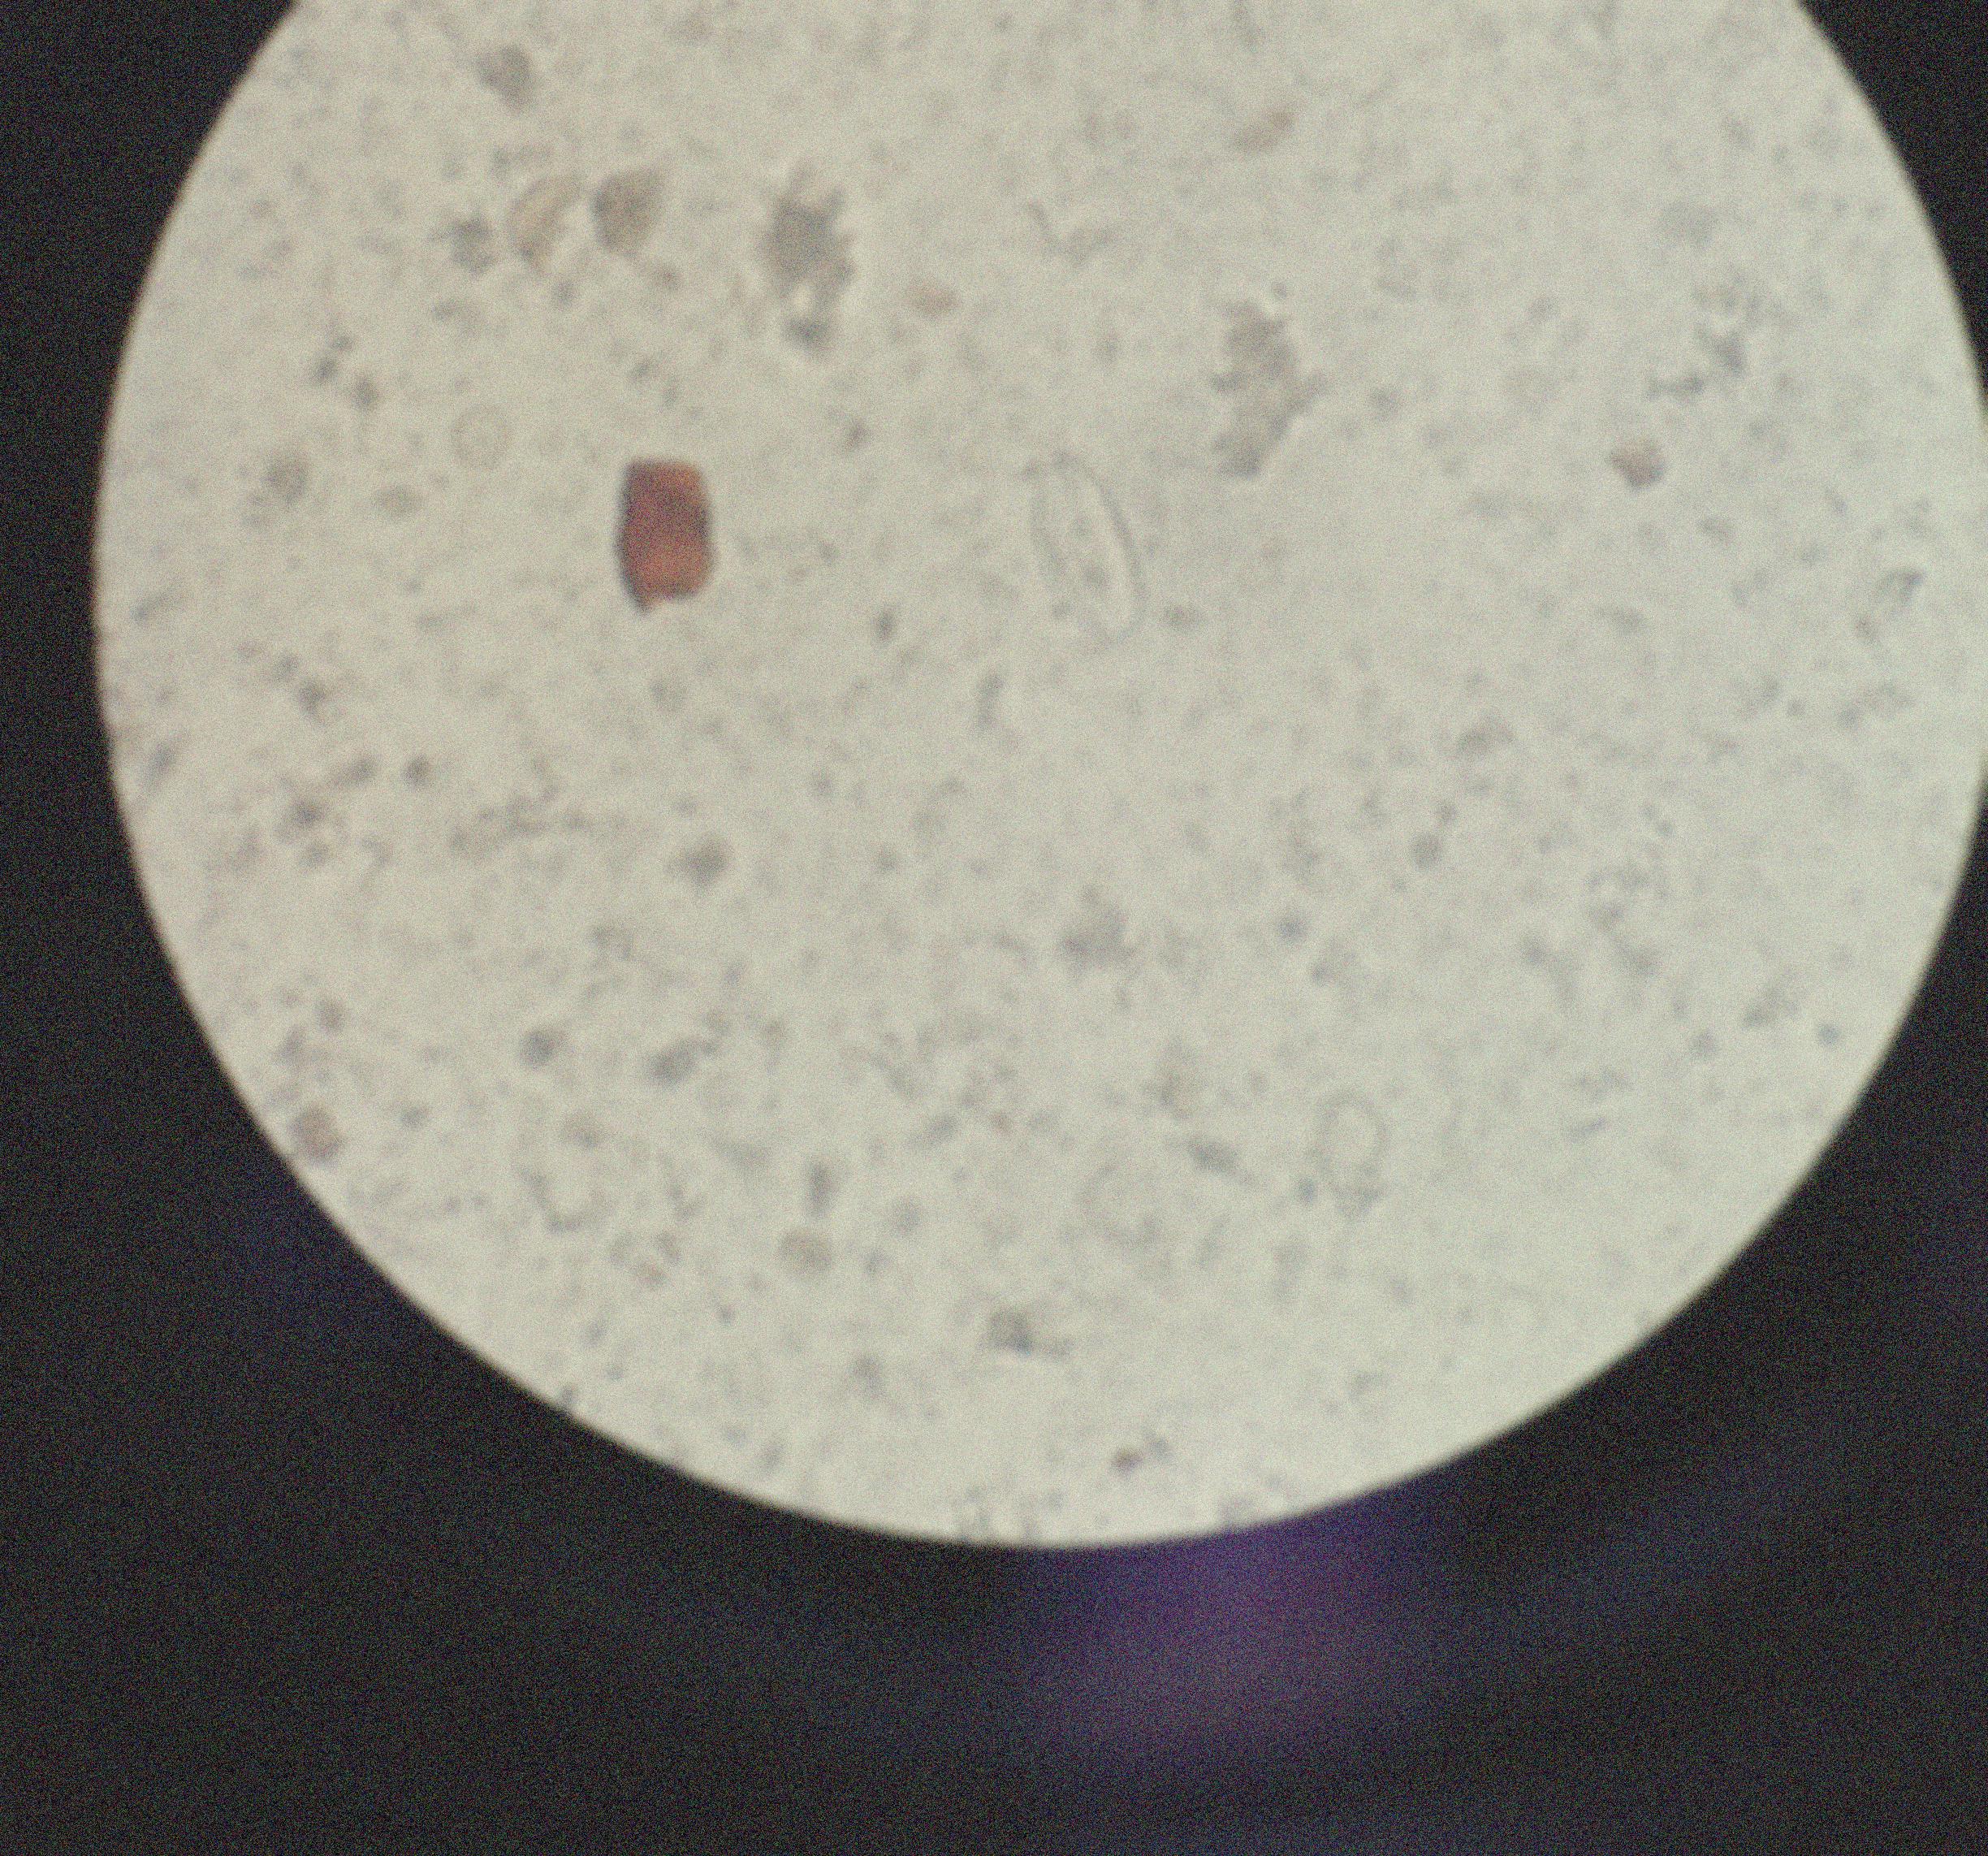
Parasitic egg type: Enterobius vermicularis